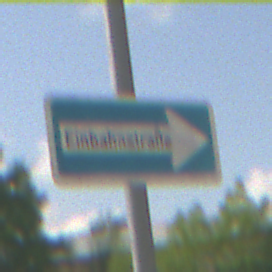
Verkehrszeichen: EinbahnstrasseRechtsweisend
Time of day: Midday
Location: Outdoor (RoadRail)
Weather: PartlyCloudy
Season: NotSpecified
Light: Natural